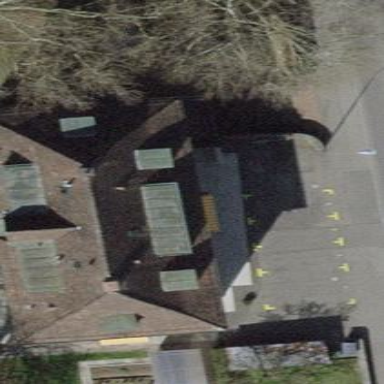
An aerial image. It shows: Social center with hipped roof shape.